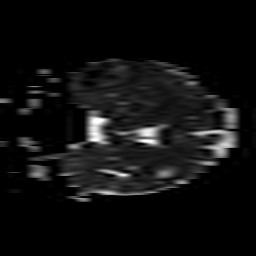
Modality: ADC
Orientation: coronal
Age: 65
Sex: female
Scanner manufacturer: philips
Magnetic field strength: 3 T
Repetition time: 4.654 s
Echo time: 0.07459 s